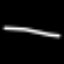
Label: line